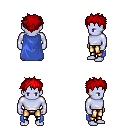
a pixel art fantasy rpg character, male body template, dark elf, purple skin, blue cape, gold greaves, red bedhead hairstyle, four views (front, back, left, right), 2x2 character sprite sheet, small pixel art, hard edges, no anti-aliasing